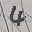
Label: 4